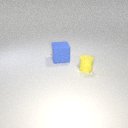
large blue rubber cube to the left of small yellow rubber cylinder